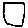
Label: square